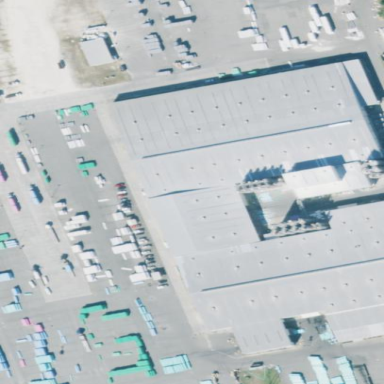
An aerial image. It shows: Industrial building.